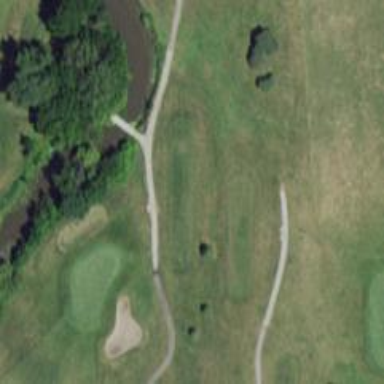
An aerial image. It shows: Pathway for golfing.